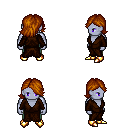
a pixel art fantasy rpg character, male body template, dark elf, purple skin, brown robe, teal pants, brunette swoop hairstyle, gold boots, four views (front, back, left, right), 2x2 character sprite sheet, small pixel art, hard edges, no anti-aliasing